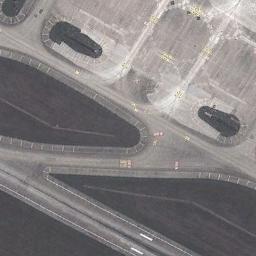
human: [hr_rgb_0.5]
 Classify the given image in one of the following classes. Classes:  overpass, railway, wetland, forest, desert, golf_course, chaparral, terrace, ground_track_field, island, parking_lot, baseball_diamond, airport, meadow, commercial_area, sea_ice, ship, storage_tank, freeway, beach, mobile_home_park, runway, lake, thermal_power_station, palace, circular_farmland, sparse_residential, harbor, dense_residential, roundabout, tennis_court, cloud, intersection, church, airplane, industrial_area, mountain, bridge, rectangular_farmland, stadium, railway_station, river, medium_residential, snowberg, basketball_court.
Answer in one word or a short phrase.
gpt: runway